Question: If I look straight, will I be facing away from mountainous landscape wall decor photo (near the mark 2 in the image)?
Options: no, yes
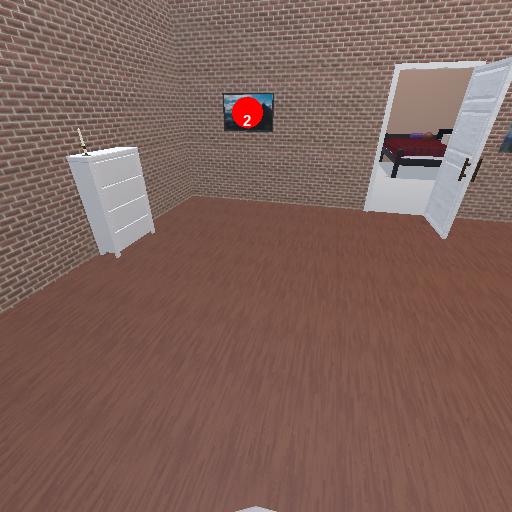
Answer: no